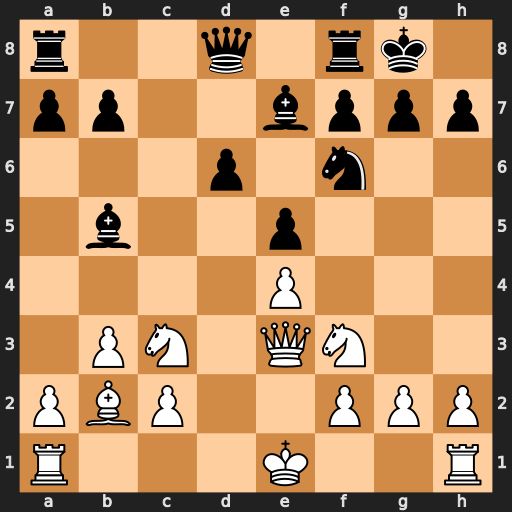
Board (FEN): r2q1rk1/pp2bppp/3p1n2/1b2p3/4P3/1PN1QN2/PBP2PPP/R3K2R
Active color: w
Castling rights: KQ
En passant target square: -
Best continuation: Nxb5 Qa5+ Nc3